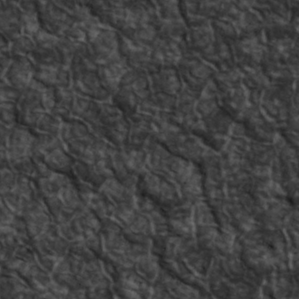
Label: non_frost